Question: I'm trying to display rows in a ListView on Android by using an SQL statement and the jTDS driver, through an AsyncTask.
'''
package com.example.projectmanager;
import java.sql.Connection;
import java.sql.Date;
import java.sql.DriverManager;
import java.sql.PreparedStatement;
import java.sql.ResultSet;
import java.util.ArrayList;
import java.util.List;
import android.os.AsyncTask;
import android.util.Log;
public class Articles extends AsyncTask <List<Articles>, Void, List> {
int article_id;
String title;
String body ;
Date date;
String username;
List<Articles> posts = new ArrayList<Articles>();
protected List<Articles> doInBackground(List... params) {
Connection conn = null;
try {
String driver = "net.sourceforge.jtds.jdbc.Driver";
Class.forName(driver).newInstance();
String connString = "jdbc:jtds:sqlserver://10.0.2.2/master_db;";
String sqlusername = "admin";
String sqlpassword = "root";
conn = DriverManager.getConnection(connString, sqlusername, sqlpassword);
Log.w("Connection","open");
String articleQuery = "SELECT TOP 5 E.article_id,E.article_title,E.article_description,E.article_date,u.username FROM articles AS E INNER JOIN user_articles as A ON A.article_id = E.article_id INNER JOIN users as u ON A.user_id = u.user_id WHERE E.article_status = 1;";
PreparedStatement stmt = conn.prepareStatement(articleQuery);
ResultSet rs;
rs = stmt.executeQuery();
while (rs.next()) {
Articles article = new Articles();
article.article_id = rs.getInt("article_id");
article.username = rs.getString("username");
article.date = rs.getDate("article_date");
article.title = rs.getString("article_title");
article.body = rs.getString("article_description");
posts.add(article);
}
conn.close();
} catch (Exception e)
{
Log.w(e.getMessage(), e);
}
return posts;
}
protected void onPostExecute(List posts) {
// Result is here now, may be 6 different List type.
this.posts = posts;
}
}
'''
'''
package com.example.projectmanager;
import java.util.ArrayList;
import java.util.HashMap;
import java.util.List;
import java.util.concurrent.ExecutionException;
import android.os.Bundle;
import android.app.Activity;
import android.content.Context;
import android.view.Menu;
import android.widget.AdapterView;
import android.widget.ArrayAdapter;
import android.widget.ListView;
public class HomeActivity extends Activity {
@SuppressWarnings("unchecked")
@Override
protected void onCreate(Bundle savedInstanceState) {
super.onCreate(savedInstanceState);
setContentView(R.layout.activity_home);
Articles a = new Articles();
ListView lv = (ListView) findViewById(R.id.lvPosts);
List postsList = null;
try {
postsList = new Articles().execute().get();
} catch (InterruptedException e) {
e.printStackTrace();
} catch (ExecutionException e) {
e.printStackTrace();
}
ArrayAdapter<String> arrayAdapter = new ArrayAdapter<String>(this,android.R.layout.simple_list_item_1, postsList);
lv.setAdapter(arrayAdapter);
}
}
'''
Whenever I try to run the code I get this output:

LogCat: <URL>
Can anyone tell me what is going on ?
Populating the arraylist
'''
String articleQuery = "SELECT TOP 5 E.article_id,E.article_title,E.article_description,E.article_date,u.username FROM articles AS E INNER JOIN user_articles as A ON A.article_id = E.article_id INNER JOIN users as u ON A.user_id = u.user_id WHERE E.article_status = 1;";
PreparedStatement stmt = conn.prepareStatement(articleQuery);
ResultSet rs;
rs = stmt.executeQuery();
while (rs.next()) {
Articles article = new Articles();
article.article_id = rs.getInt("article_id");
article.username = rs.getString("username");
article.date = rs.getDate("article_date");
article.title = rs.getString("article_title");
article.body = rs.getString("article_description");
posts.add(article);
}
'''
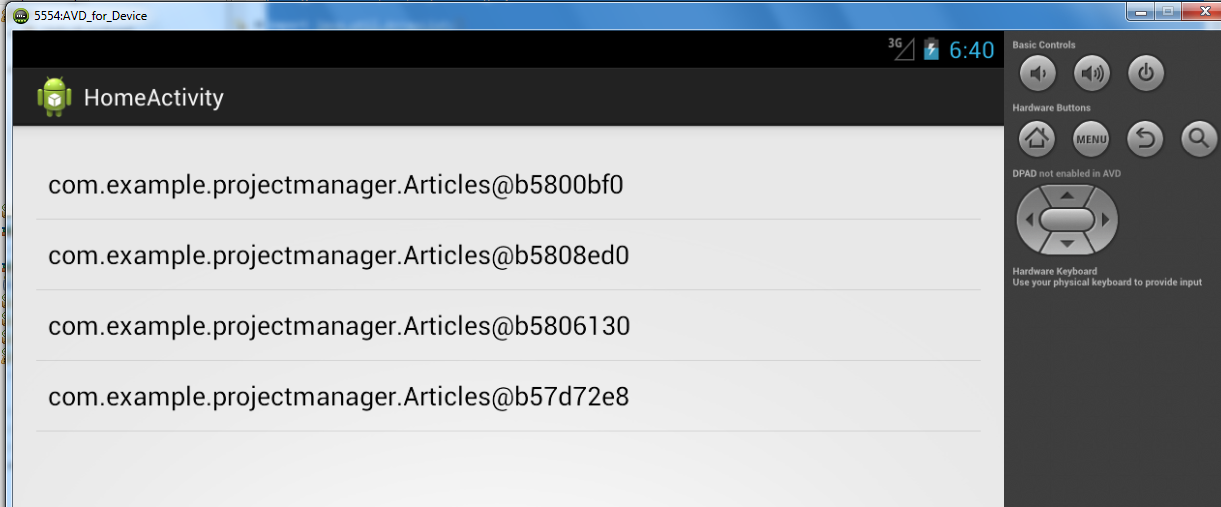
Answer: Add this to your Article class:
'''
@Override
public String toString() {
return "id: "+article_id + "
"
+"title : " + title
+"body: "+body ;
}
'''
Or anything other information you want your user to see.
This is because Android Framework will call YOUROBJECT.toString(); automatically to render out the object in the list. That is why you need to override this method.
UPDATE:
'''
Articles article = new Articles();
article.article_id = rs.getInt("article_id");
article.username = rs.getString("username");
article.date = rs.getDate("article_date");
article.title = rs.getString("article_title");
article.body = rs.getString("article_description");
'''
This is the code where you popluate your article object. If you want to show other properties of this object in your item list. simply add the field in the toString() method.
ex:
'''
@Override
public String toString() {
return "id: "+article_id + "
"
+"title : " + title
+"body: "+body+" date"+date +"username: "+username ;
}
'''